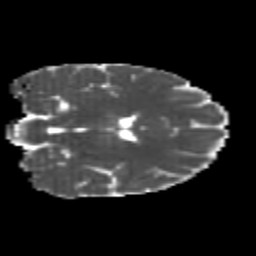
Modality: MD
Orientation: coronal
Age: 20
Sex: female
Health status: healthy
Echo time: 0.074 s